Question: I'm creating a custom Dialog that is started by a custom spinner. What I was trying to do is customize the dialog the spinner calls. However, there is an annoying space in the dialog. I've tryied all my resources to fix it, but nothing. I also followed this <URL>'s answer but didn't solve.
In the spinner xml file I pass it like this. It references the following class named CustomSpinner, that extends a Spinner:
'''
<com.myproject.CustomSpinner
android:id="@+id/customSpinner"
android:layout_width="fill_parent"
android:layout_height="wrap_content"
android:paddingLeft="13dp"
android:prompt="@string/my_spinner"/>
'''
And I have this class that is my custom dialog class:
'''
public class CustomSpinnerDialog extends Dialog implements OnItemClickListener, View.OnClickListener
{
private OnItemSelectedListener onItemSelectedListener;
public DialogInterface.OnClickListener mListener;
public Context mContext;
public interface OnItemSelectedListener
{
public void onItemSelected(String itemValue);
}
public CustomSpinnerDialog(Context context, CustomSpinner.SpinnerAdapter spinnerAdapter, DialogInterface.OnClickListener listener)
{
super(context);
requestWindowFeature(Window.FEATURE_NO_TITLE);
this.setContentView(R.layout.custom_spinner);
mListener = listener;
mContext = context;
ListView listView = (ListView) this.findViewById(R.id.listview);
listView.setAdapter(spinnerAdapter);
listView.setOnItemClickListener(this);
listView.setChoiceMode(ListView.CHOICE_MODE_SINGLE);
}
public void setOnItemSelectedListener(OnItemSelectedListener listener)
{
this.onItemSelectedListener = listener;
}
@Override
public void onClick(View v)
{
if(mListener != null)
mListener.onClick(this, DialogInterface.BUTTON_POSITIVE);
}
@Override
public void onItemClick(AdapterView<?> parent, View view, int position, long id)
{
if(mListener != null)
mListener.onClick(this, position);
String text = (String) parent.getItemAtPosition(position);
onItemSelectedListener.onItemSelected(text);
}
public void setDialogTitle(String title)
{
TextView titleText = (TextView) this.findViewById(R.id.titleText);
titleText.setText(title);
}
}
'''
And this is my custom spinner:
'''
public class CustomSpinner extends Spinner implements DialogInterface.OnClickListener
{
public Context mContext;
public String[] mDataList;
public CustomSpinner(Context context, AttributeSet attrs)
{
super(context, attrs);
this.mContext = context;
}
@Override
public boolean performClick()
{
boolean handled = false;
if (!handled)
{
handled = true;
CustomSpinnerDialog dialog = new CustomSpinnerDialog(mContext, (ListAdapter) getAdapter(), this, R.style.FullHeightDialog);
dialog.setDialogTitle(mContext.getResources().getString((R.string.my_dialog_text)));
dialog.show();
}
return handled;
}
@Override
public void onClick(DialogInterface dialog, int which)
{
setSelection(which);
dialog.dismiss();
}
}
'''
My Spinner is created like this in an Activity:
'''
cSpinner= (CustomSpinner) findViewById(R.id.customSpinner);
cSpinner.setDataList(dataList);
cSpinner.setTag("CustomSpinner");
cSpinner.setOnItemSelectedListener(controller);
'''
Here is a screenshot of how the dialog looks like:

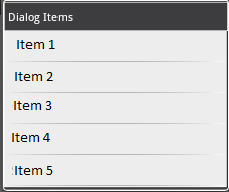
Answer: I solved it following the <URL>
And based in this code as advised by the documentation link above:
'''
AlertDialog.Builder builder;
AlertDialog alertDialog;
Context mContext = getApplicationContext();
LayoutInflater inflater = (LayoutInflater) mContext.getSystemService(LAYOUT_INFLATER_SERVICE);
View layout = inflater.inflate(R.layout.custom_dialog,
(ViewGroup) findViewById(R.id.layout_root));
TextView text = (TextView) layout.findViewById(R.id.text);
text.setText("Hello, this is a custom dialog!");
ImageView image = (ImageView) layout.findViewById(R.id.image);
image.setImageResource(R.drawable.android);
builder = new AlertDialog.Builder(mContext);
builder.setView(layout);
alertDialog = builder.create();
'''